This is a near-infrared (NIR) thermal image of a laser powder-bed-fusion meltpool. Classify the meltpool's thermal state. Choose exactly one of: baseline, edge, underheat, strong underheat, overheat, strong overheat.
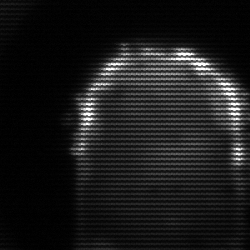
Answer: baseline